Question: Im trying to install <URL> maven plugin, but i have several questions which i cant do trial & error because of my slow internet speed :
The documentation said :
'''
For the default usage of the deployer install all platforms and add-on apis, ensure that all folder in the platforms folder have names like android-3, android-4 and so on.
'''
Do i really need to download ALL of the platforms and extras, even i dont want to use it?
And then, it said :
'''
If you find names using the platform version (e.g. 15) in the folder name reinstall that platform from the android tool.
'''
This is my 'platforms' folder :

It seems all of my platform's name is using the version, do i really need to re-install ALL of those installed platforms?
Do you have any other way how to make this maven plugin work more easily?
Or do you have any better idea? (different plugin maybe, or anything). Im very new to Maven.
Thanks very much for your help.
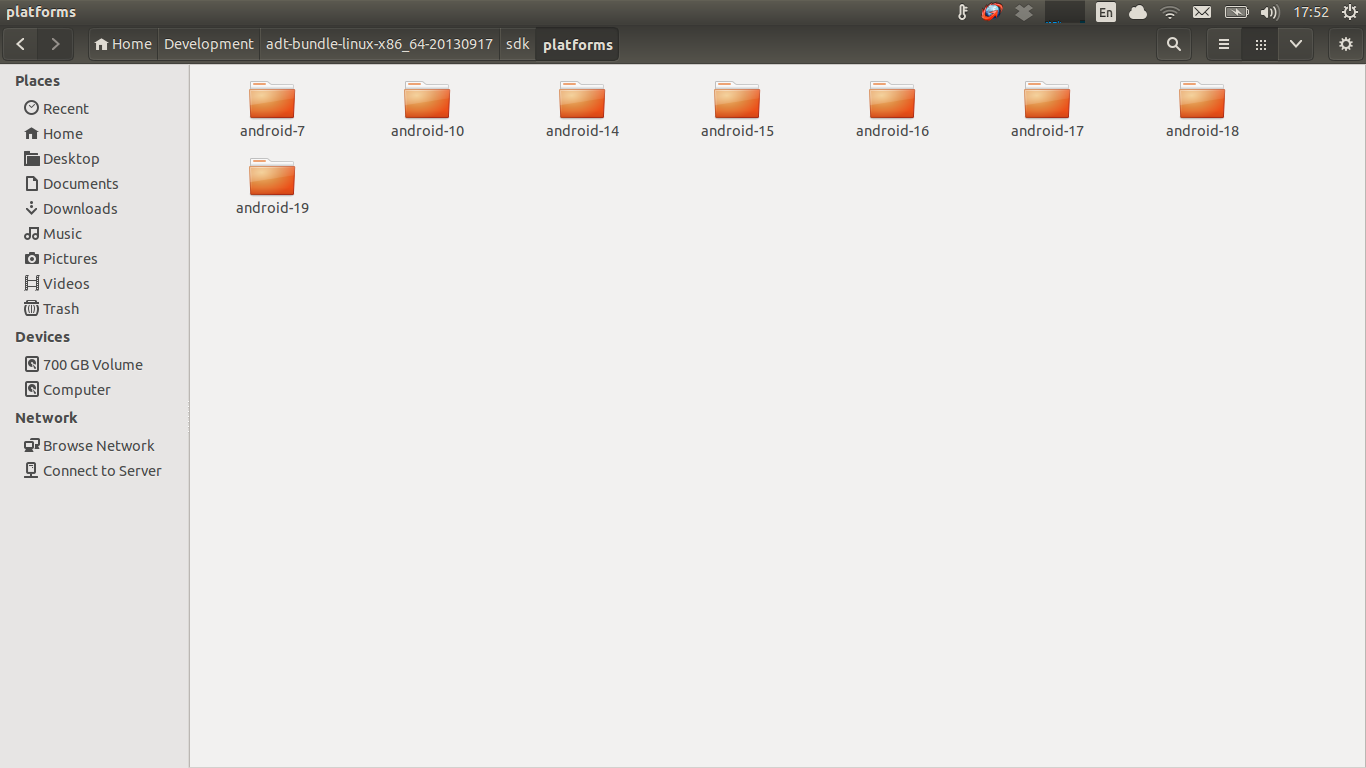
Answer: No need to reinstall, but make sure you have all the platform levels.When you run the SDK deployer POM, the build will go looking each and every one of the platform level folders and if you have one missing the build will fail. So make sure you have all even if you don't require them. That's why they insist on the folder naming.
This is how missing platform errors look like:
'''
[INFO] ------------------------------------------------------------------------
[INFO] BUILD FAILURE
[INFO] ------------------------------------------------------------------------
[INFO] Total time: 01:32 min
[INFO] Finished at: 2014-05-29T18:11:29-06:00
[INFO] Final Memory: 19M/246M
[INFO] ------------------------------------------------------------------------
[ERROR] Failed to execute goal org.codehaus.mojo:properties-maven-plugin:1.0-alpha-2:read-project-properties (default) on project android-10: Properties file not found: $ANDROID_HOME/platforms/android-10/source.properties -> [Help 1]
'''